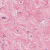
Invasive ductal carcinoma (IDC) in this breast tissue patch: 0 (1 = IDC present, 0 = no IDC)